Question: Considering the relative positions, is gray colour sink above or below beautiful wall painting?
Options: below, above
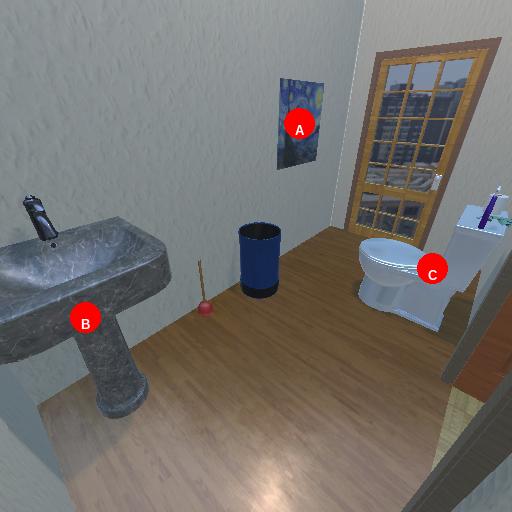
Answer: below